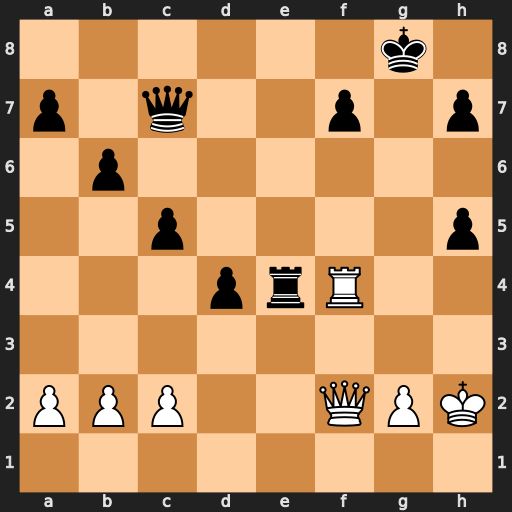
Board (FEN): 6k1/p1q2p1p/1p6/2p4p/3prR2/8/PPP2QPK/8
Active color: w
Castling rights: -
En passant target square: -
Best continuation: Qg3+ Kh8 Rxe4 Qxg3+ Kxg3